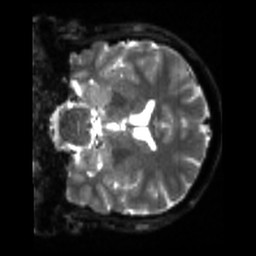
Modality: sbref
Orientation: coronal
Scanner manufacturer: siemens
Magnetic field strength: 3 T
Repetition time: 4 s
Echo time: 0.0594 s